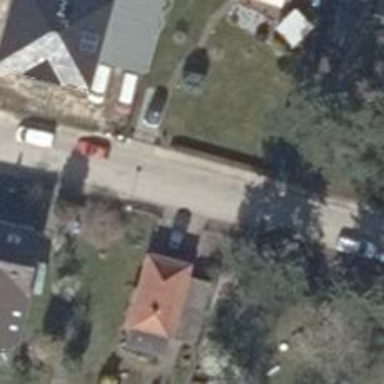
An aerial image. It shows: Driveway.